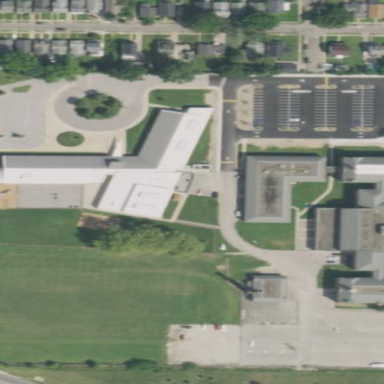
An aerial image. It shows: School building.